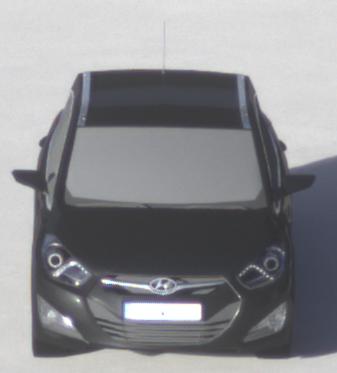
Make: Hyundai
Model: i40 Kombi 1.6 GDI
Detailed model: i40 (VF) Kombi
Model produced from: 2012/08
Model produced until: 2013/09
Doors: 5
Color: black
Road condition: dry road
Daytime: sunrise or sunset
Contrast: medium contrast